Question: Hi can any one help me get all elements in jquery that do not have a class.
I have a list and I want to get all of the that do not have a class and delete it
Here is the code I have so far
'''
var listTableHeaders = $("ROI-List").find("th");
listTableHeaders.not(".sorting").remove();
'''
I realized that there are other classes other than "sorting" as seen in this pic

I can just remove the elements that are not "sorting" or "sorting_disabled" but I am not sure if there are other classes so it would be more convenient to remove the th that do not have any class.
Thank you
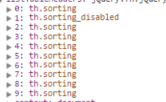
Answer: You can filter it
'''
listTableHeaders.filter(function(){
return !$(this).is('[class]');
}).remove();
'''